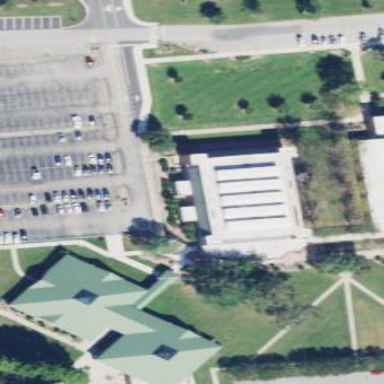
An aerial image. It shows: College building.